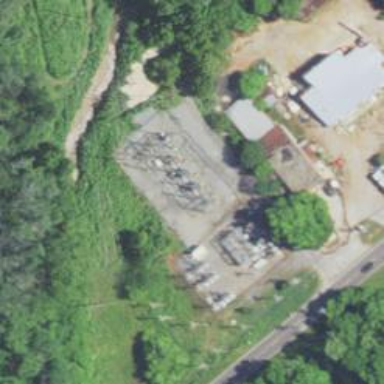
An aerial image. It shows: Distribution level power substation surrounded by fence.